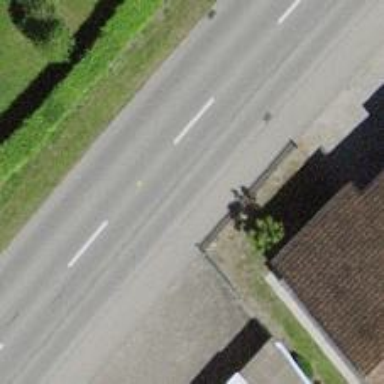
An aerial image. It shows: Secondary road with asphalt surface.